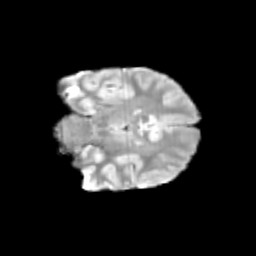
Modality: T2w
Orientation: coronal
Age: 9
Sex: male
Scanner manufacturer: siemens
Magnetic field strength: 3 T
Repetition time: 3.8 s
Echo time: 0.07 s